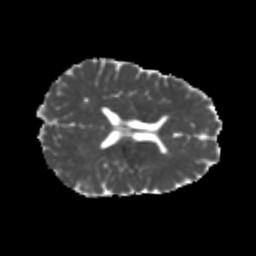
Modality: MD
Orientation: axial
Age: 24
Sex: male
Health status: healthy
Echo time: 0.074 s